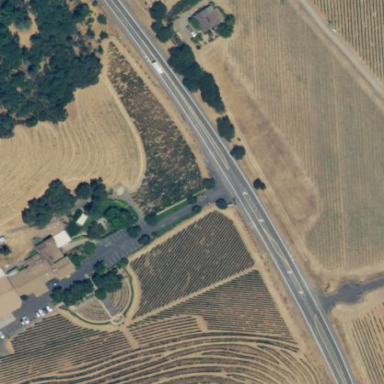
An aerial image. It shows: Vineyard with wine grapes as the crop.